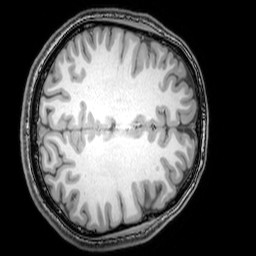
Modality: T1w
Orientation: axial
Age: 21
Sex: male
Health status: healthy
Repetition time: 0.081 s
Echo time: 0.037 s